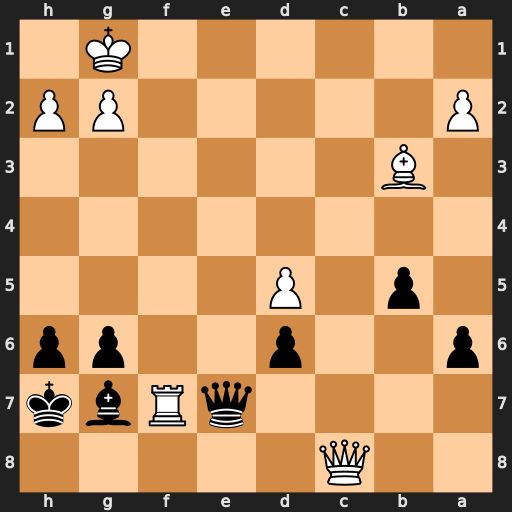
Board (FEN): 2Q5/4qRbk/p2p2pp/1p1P4/8/1B6/P5PP/6K1
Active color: b
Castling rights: -
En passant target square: -
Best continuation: Qe1+ Rf1 Bd4+ Kh1 Qxf1#